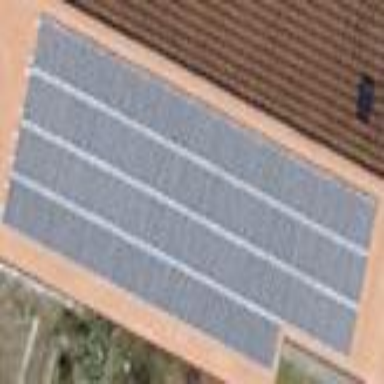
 consisting of solar photovoltaic panels."